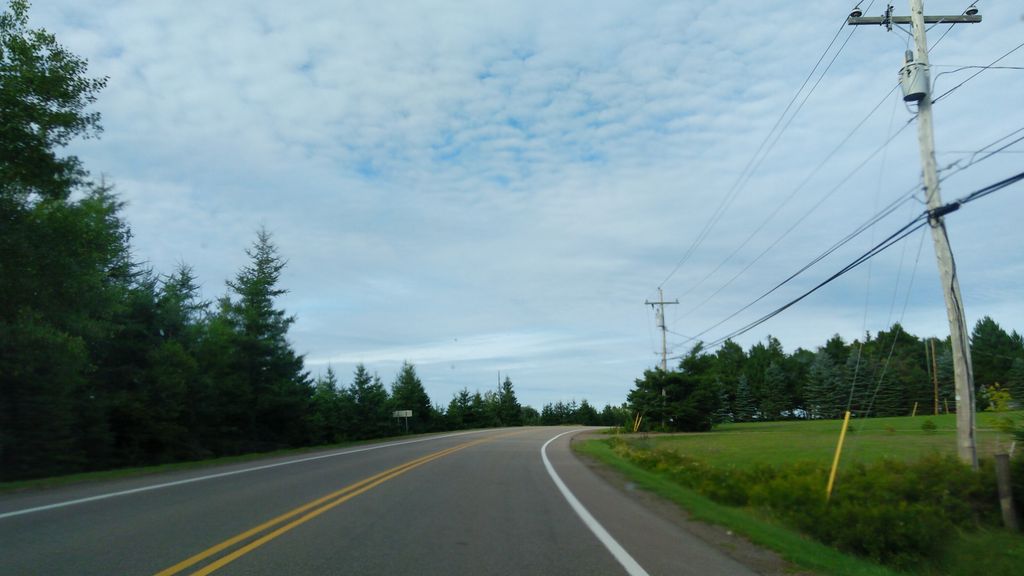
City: charlottetown